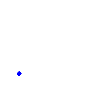
Particle: pion